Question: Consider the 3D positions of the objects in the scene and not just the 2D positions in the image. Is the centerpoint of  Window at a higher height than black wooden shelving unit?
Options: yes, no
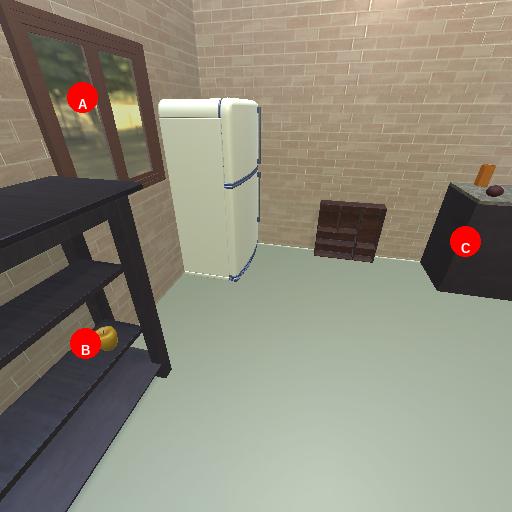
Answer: yes